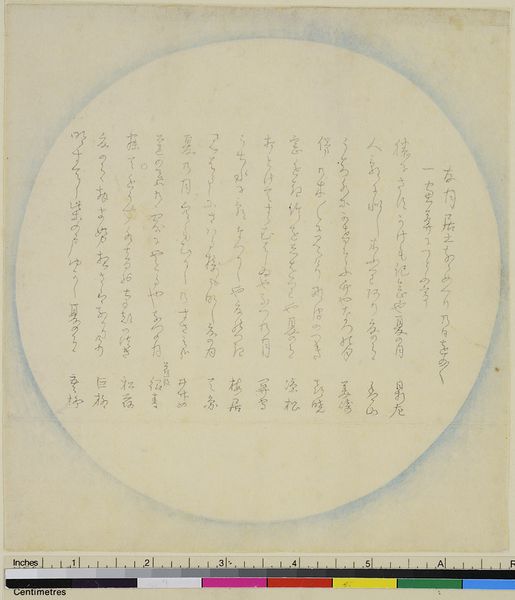
Titel: Mondscheibe mit Gedichten
Standort: Hamburg
Institution: Museum für Kunst und Gewerbe Hamburg
Schlagwörter: blau, schwarz, kreis, holzschnitt, schrift, mond, druckgraphik, druckgrafik, literatur, zeit, farbholzschnitt, edo, reproduktionen, dichtkunst, druckerzeugnisse, cnetimeter, inches